Field crop: tomato
Growth stage: 1
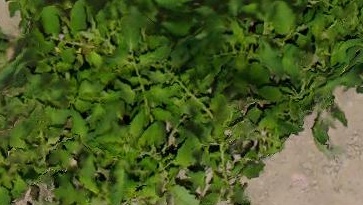
Species: tomato